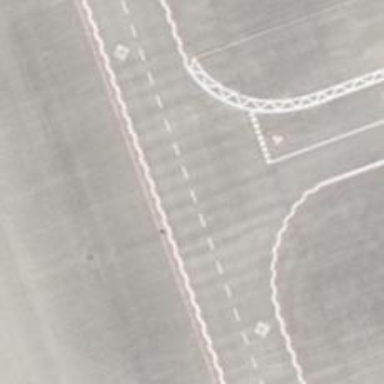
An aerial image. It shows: Service road with concrete surface.